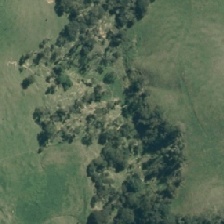
Land cover: manuka_kanuka